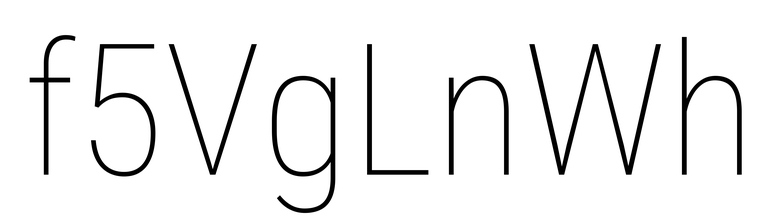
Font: Roboto_Condensed_Thin